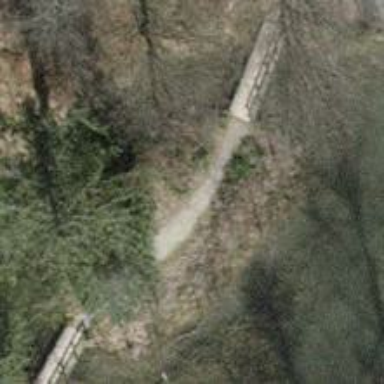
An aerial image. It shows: Path with pebblestone surface.